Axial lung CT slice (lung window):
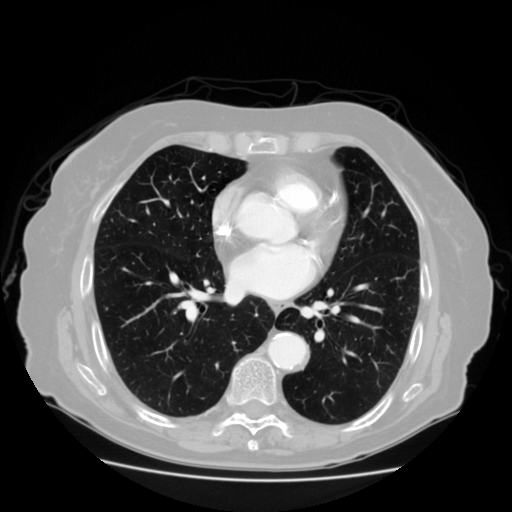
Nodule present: no